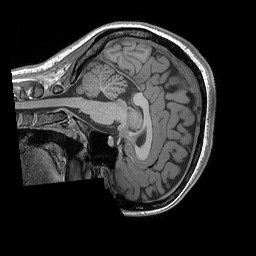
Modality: T1w
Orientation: sagittal
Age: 21
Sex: female
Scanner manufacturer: siemens
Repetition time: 2.25 s
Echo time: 0.00302 s